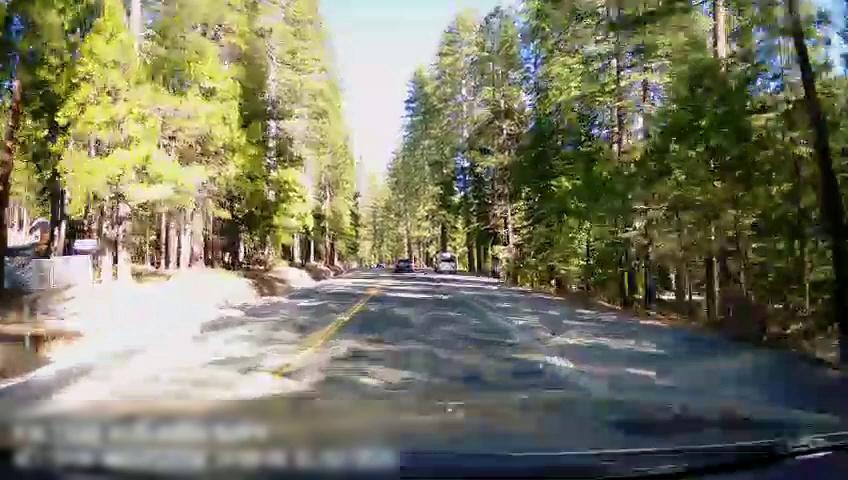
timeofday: Day
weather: Sunny
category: Drivable Space
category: Vehicles | SUV
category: Vehicles | Car
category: Lanes | Opposite Lane
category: Lanes | Opposite Lane
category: Lanes | Current Lane
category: Lanes | Current Lane